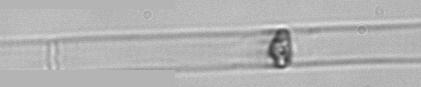
Label: Dactyliosolen_blavyanus